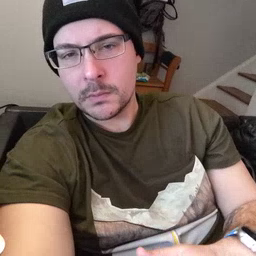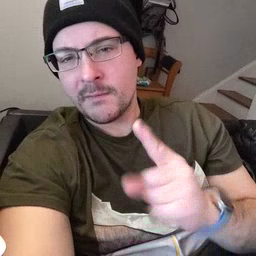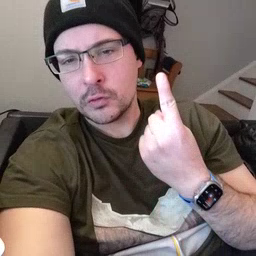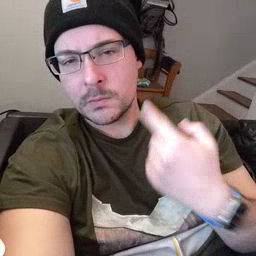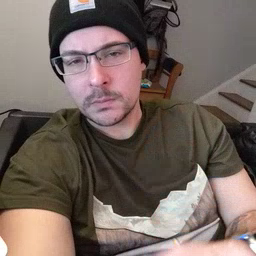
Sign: first